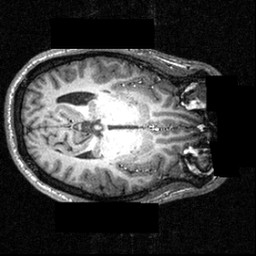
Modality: T1w
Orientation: axial
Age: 23
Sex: male
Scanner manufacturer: siemens
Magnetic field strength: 3.951 T
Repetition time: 1.5 s
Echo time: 0.00335 s